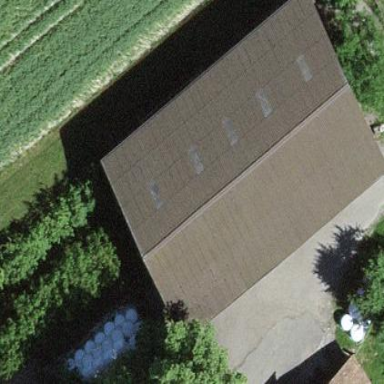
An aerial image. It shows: Shed building.